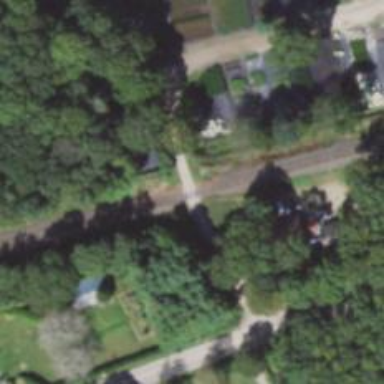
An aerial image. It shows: Railway level crossing.